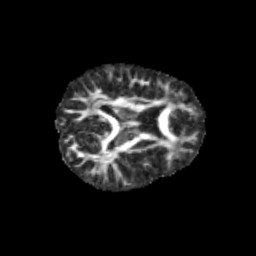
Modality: FA
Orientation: axial
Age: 9
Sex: male
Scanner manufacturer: siemens
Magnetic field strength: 3 T
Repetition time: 3.8 s
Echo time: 0.07 s